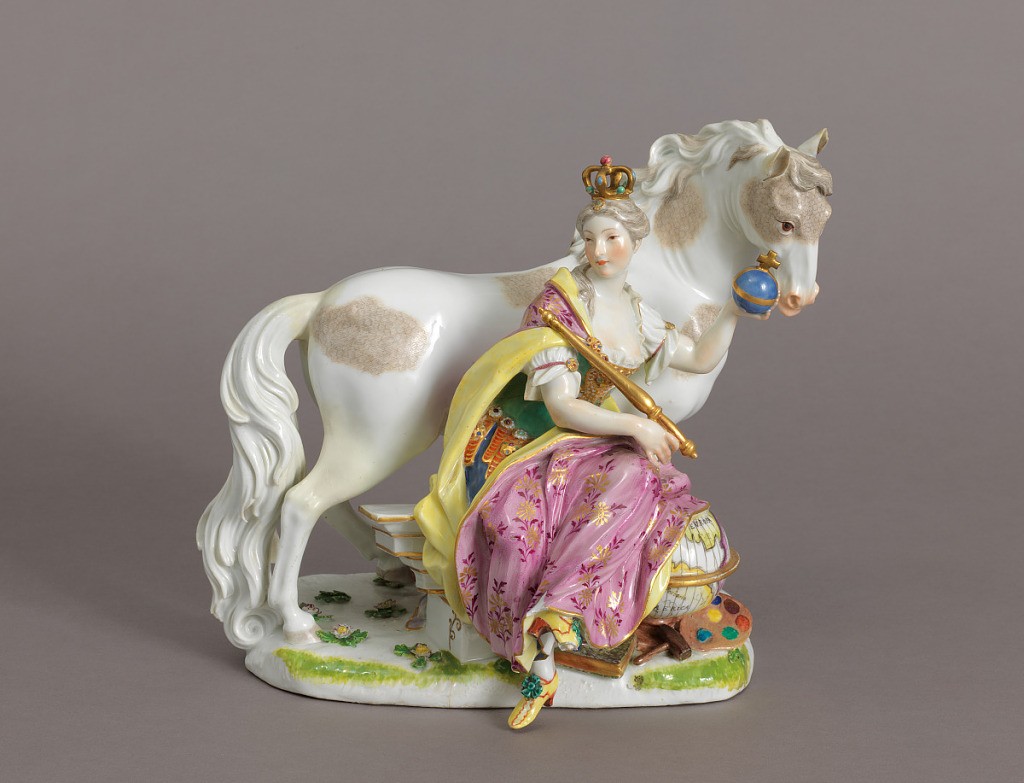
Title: Allegorical Figure of "Europe"
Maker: Meissen Porcelain Manufactory, German, active from 1710 to the present
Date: ca. 1760
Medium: hard paste porcelain, vitreous enamel, gold
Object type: figure
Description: "Europe" crowned female figure, holding sceptre and orb, seated on piece of entablature beside a standing horse; attributes; books, globe, palette, shield and suit of armor.